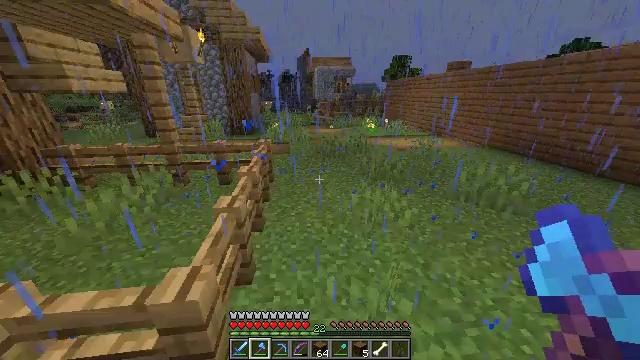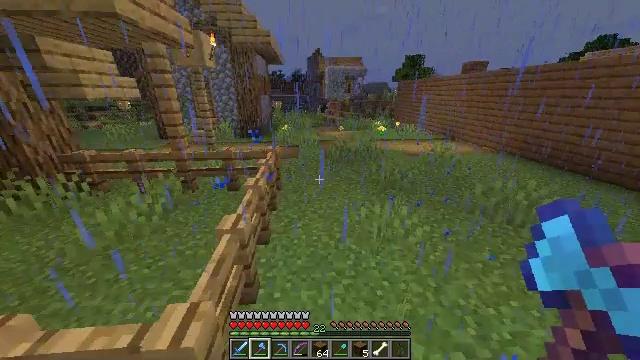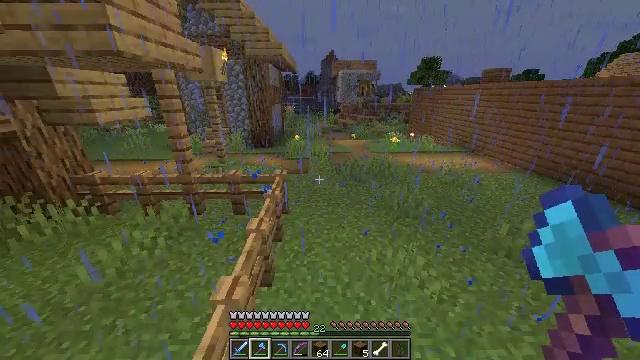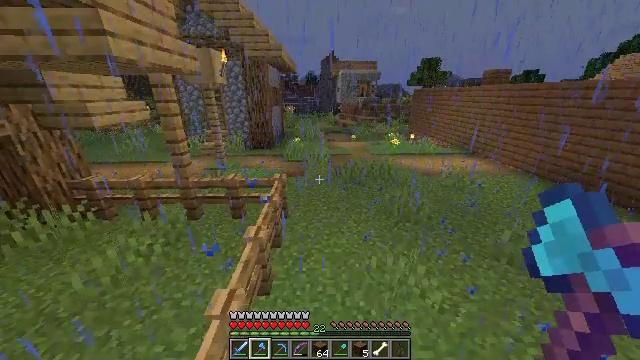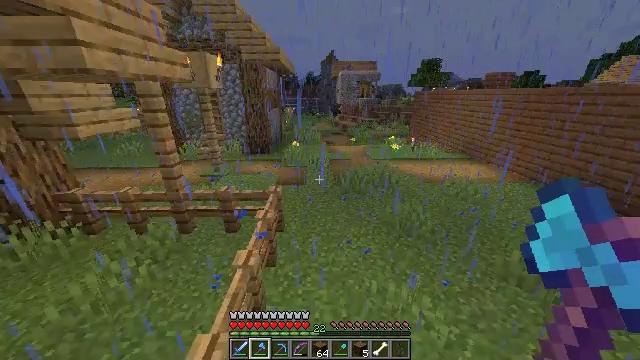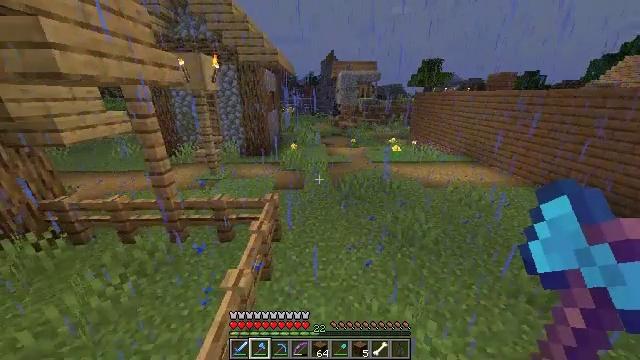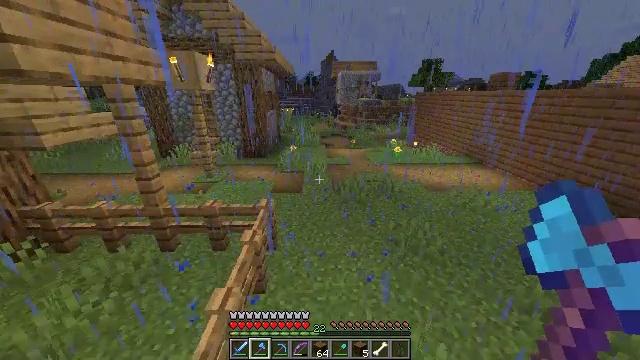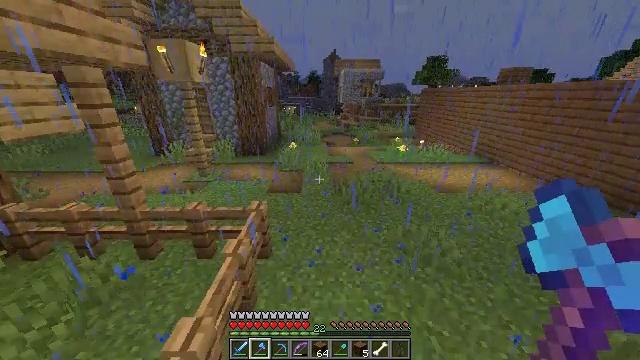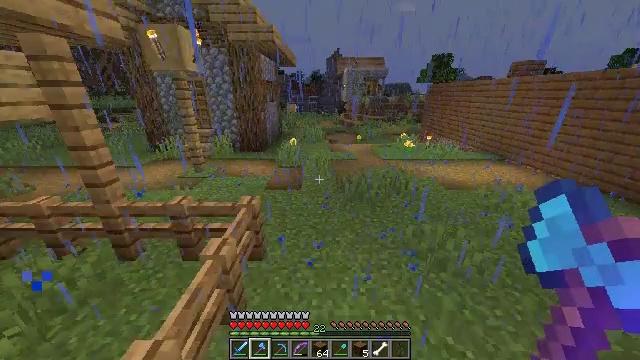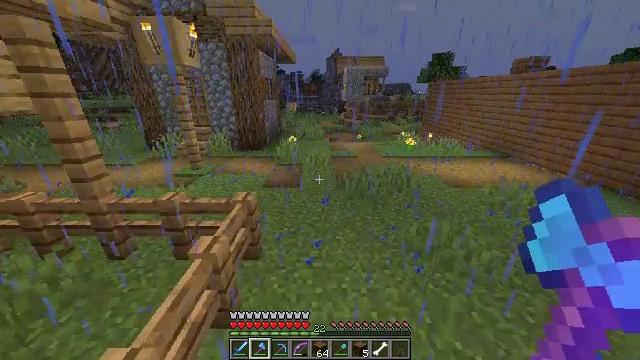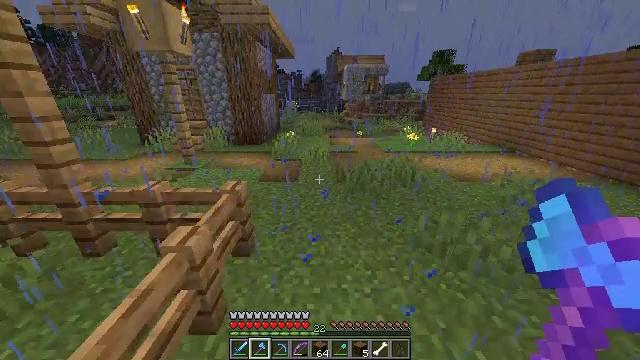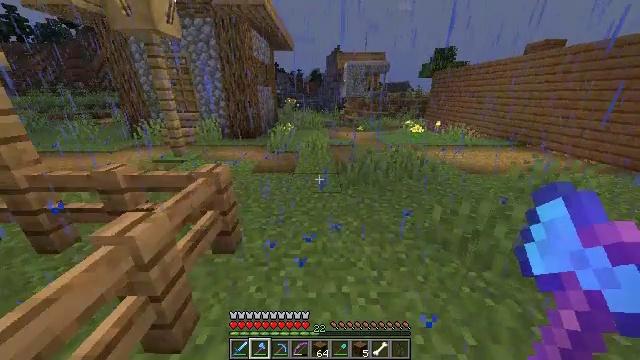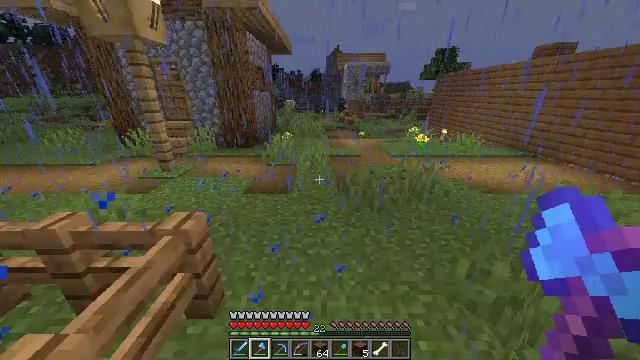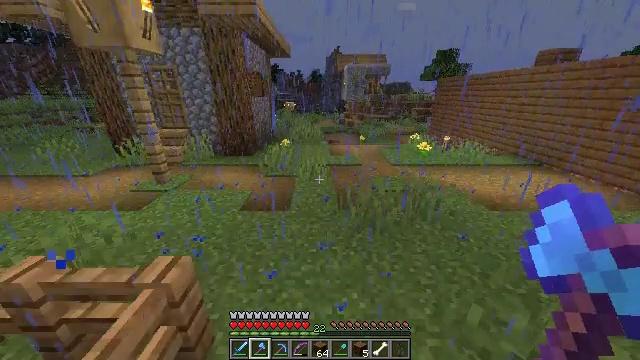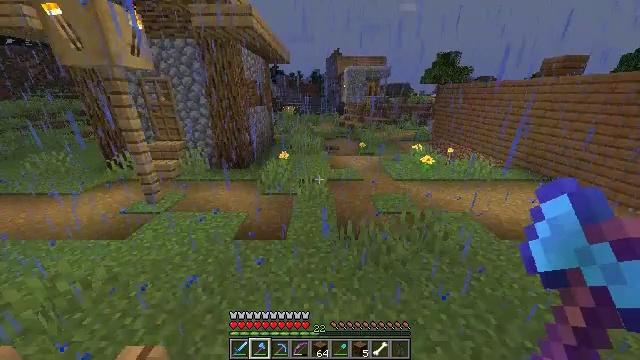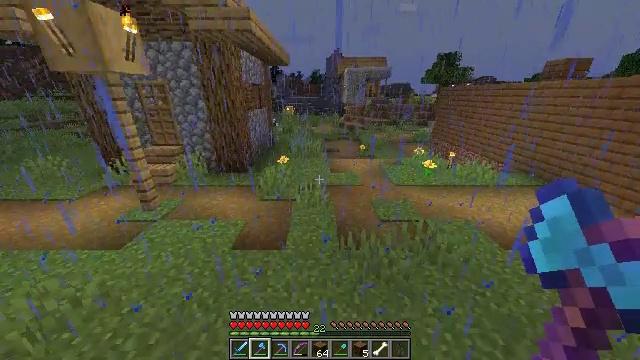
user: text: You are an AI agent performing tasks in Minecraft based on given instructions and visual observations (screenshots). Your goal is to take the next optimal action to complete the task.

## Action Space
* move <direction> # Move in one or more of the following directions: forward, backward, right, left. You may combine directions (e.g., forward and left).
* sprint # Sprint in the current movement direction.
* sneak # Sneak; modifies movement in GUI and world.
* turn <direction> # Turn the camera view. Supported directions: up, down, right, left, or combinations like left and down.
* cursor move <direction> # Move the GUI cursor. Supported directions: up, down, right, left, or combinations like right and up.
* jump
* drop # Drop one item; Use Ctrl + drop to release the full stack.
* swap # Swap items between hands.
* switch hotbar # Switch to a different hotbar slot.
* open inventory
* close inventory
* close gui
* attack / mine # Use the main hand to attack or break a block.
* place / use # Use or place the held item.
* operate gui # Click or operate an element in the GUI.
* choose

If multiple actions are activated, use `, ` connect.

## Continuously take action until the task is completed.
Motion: motion action
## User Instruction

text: Gather the mushroom stem from a big mushroom.
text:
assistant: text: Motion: move forward, sprint, turn left, jump
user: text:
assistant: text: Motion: move forward, sprint, turn left, jump
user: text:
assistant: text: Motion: move forward, sprint, jump
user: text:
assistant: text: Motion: move forward, sprint, jump
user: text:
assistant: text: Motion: move forward, sprint, jump
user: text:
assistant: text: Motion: move forward, sprint, jump
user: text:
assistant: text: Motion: move forward, sprint, jump
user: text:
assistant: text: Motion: move forward, sprint, jump
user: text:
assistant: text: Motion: move forward, sprint, jump
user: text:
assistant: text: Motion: move forward, sprint, jump
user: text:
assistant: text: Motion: move forward, sprint, jump
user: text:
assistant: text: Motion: move forward, sprint, jump
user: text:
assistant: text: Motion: move forward, sprint, jump
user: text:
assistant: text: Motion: move forward, sprint, jump
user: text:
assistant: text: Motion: move forward, sprint, jump
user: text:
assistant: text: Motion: move forward, sprint, jump
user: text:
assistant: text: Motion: move forward, sprint, jump
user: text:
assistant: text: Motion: move forward, sprint, jump
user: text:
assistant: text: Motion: move forward, sprint, turn left, jump
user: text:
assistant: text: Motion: move forward, sprint, jump
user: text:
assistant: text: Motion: move forward, sprint, jump
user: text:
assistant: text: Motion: move forward, sprint, jump
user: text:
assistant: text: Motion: move forward, sprint, turn left, jump
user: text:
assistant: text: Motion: move forward, sprint, turn left, jump
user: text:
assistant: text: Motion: move forward, sprint, jump
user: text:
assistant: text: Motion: move forward, sprint, jump
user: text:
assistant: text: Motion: move forward, sprint, jump
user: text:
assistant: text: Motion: move forward, sprint, jump
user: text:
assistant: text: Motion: move forward, sprint, jump
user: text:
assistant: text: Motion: move forward, sprint, jump